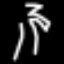
Label: palm tree